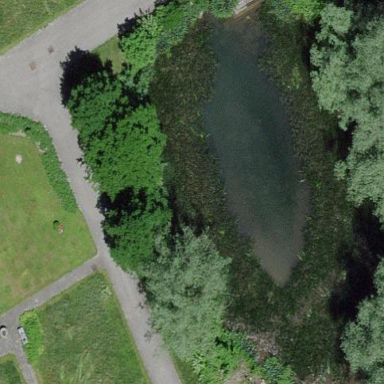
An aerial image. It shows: Serene pond surrounded by nature.